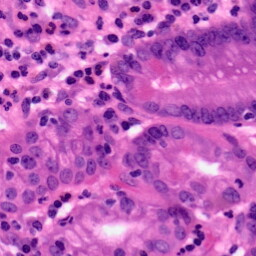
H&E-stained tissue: Pancreatic